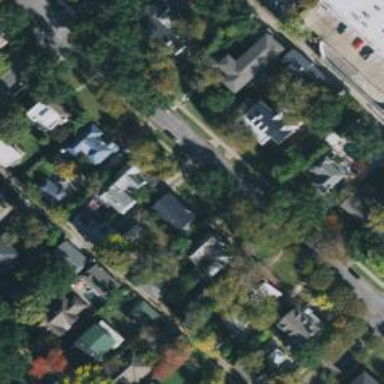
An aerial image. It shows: Residential road with separate sidewalk.